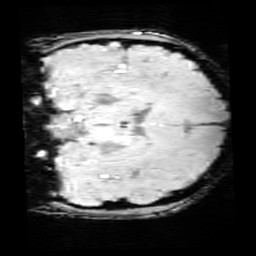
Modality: SWI
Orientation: coronal
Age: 13
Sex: female
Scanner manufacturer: siemens
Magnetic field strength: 3 T
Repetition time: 0.027 s
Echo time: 0.02 s